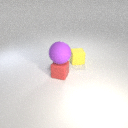
small red rubber cube below large purple rubber sphere